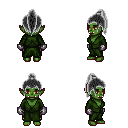
a pixel art fantasy rpg character, female body template, orc, green skin, green robe, gold greaves, gray long topknot hairstyle, metal gloves, four views (front, back, left, right), 2x2 character sprite sheet, small pixel art, hard edges, no anti-aliasing